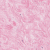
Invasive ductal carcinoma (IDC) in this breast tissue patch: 0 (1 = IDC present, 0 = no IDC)